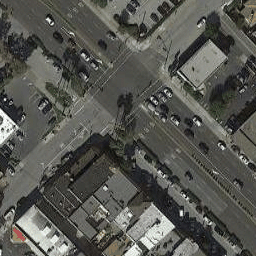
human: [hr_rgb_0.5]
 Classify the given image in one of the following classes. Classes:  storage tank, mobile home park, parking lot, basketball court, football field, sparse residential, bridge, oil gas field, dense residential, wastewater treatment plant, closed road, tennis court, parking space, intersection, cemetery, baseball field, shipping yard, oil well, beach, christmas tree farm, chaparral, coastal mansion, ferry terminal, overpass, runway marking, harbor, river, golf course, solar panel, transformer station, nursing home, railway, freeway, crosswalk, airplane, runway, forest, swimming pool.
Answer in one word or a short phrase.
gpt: intersection